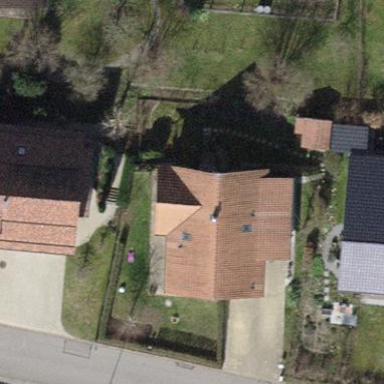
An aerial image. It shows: Detached building with gabled roof.